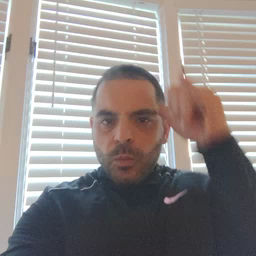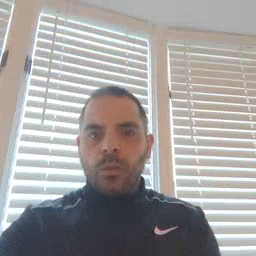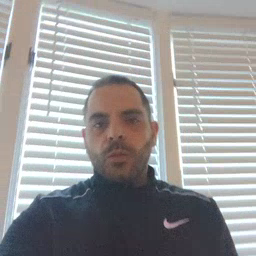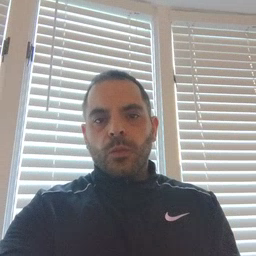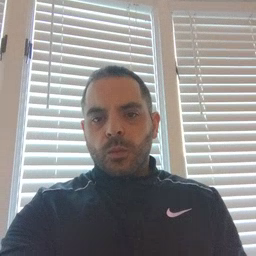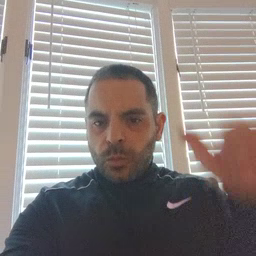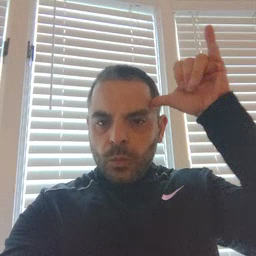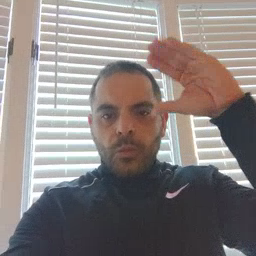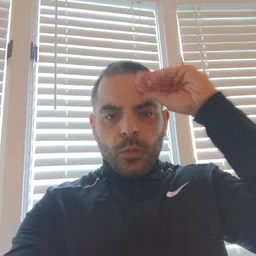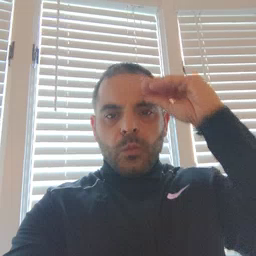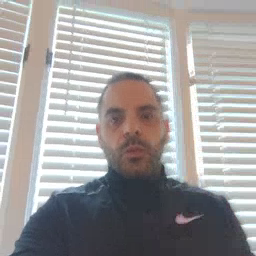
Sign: cowboy